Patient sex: F
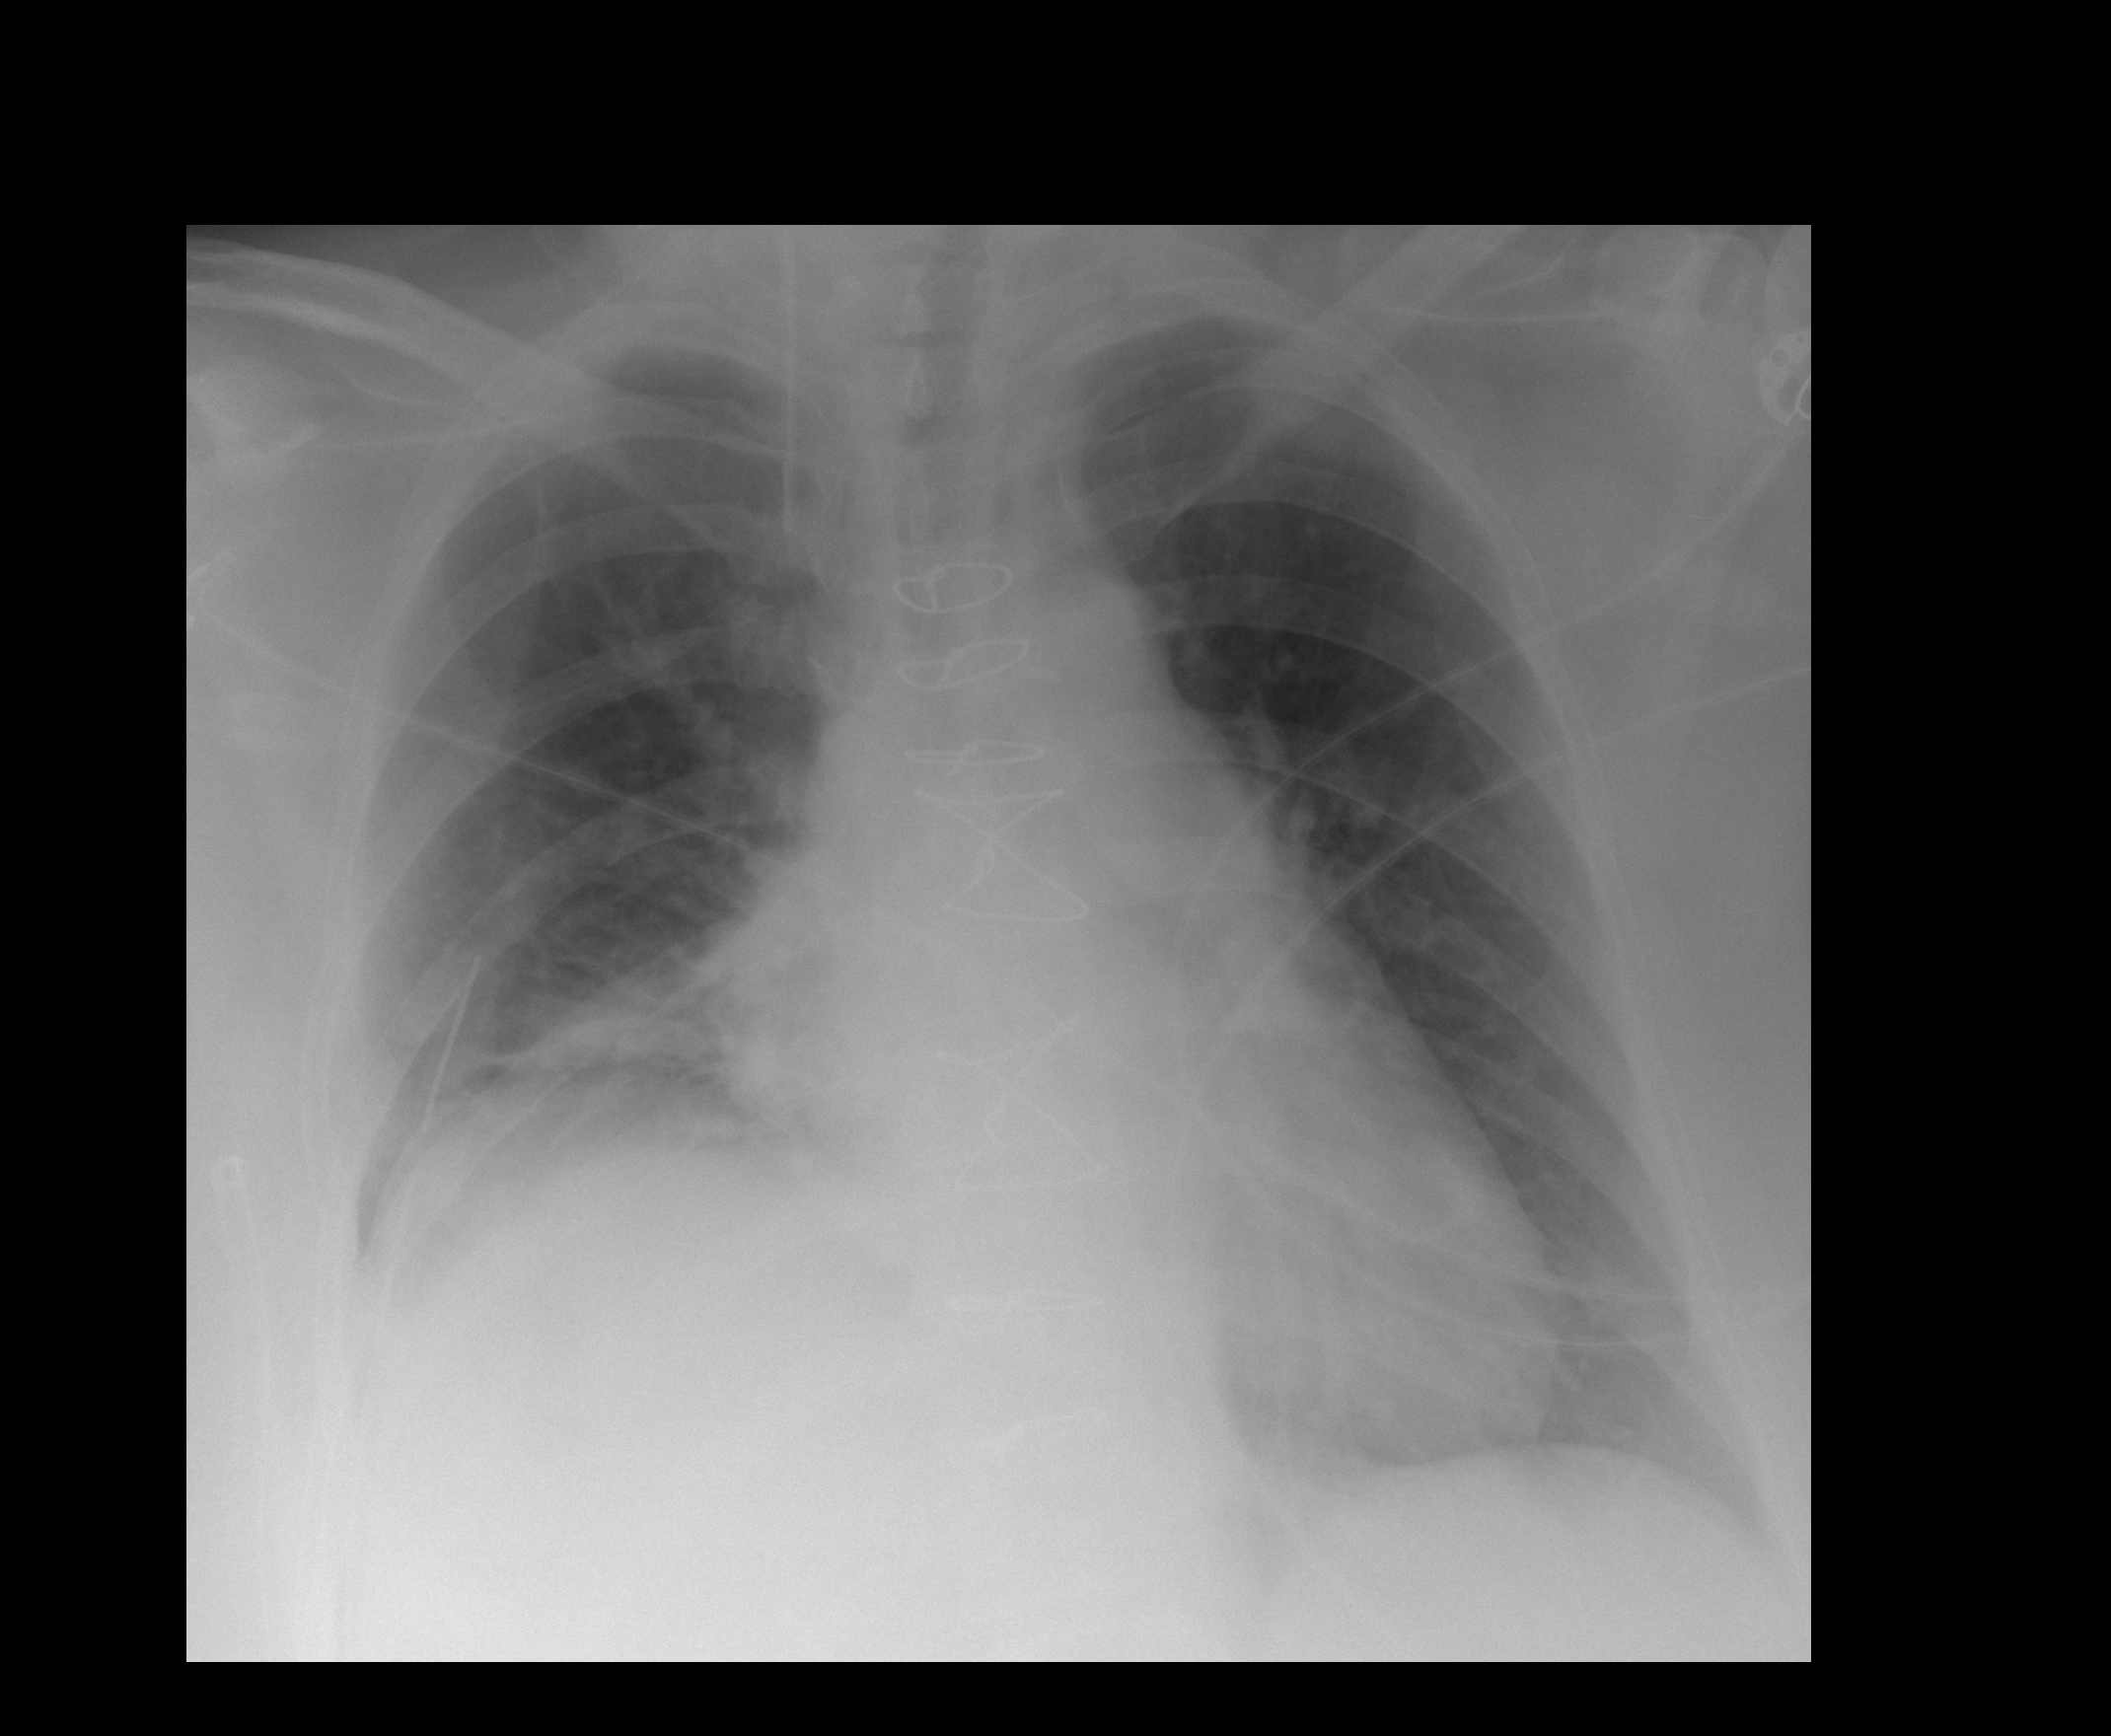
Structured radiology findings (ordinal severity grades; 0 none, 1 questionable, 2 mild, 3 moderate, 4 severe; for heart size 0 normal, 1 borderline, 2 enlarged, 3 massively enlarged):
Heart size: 0
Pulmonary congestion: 0
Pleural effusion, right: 1
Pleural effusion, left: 0
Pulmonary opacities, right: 0
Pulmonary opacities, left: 0
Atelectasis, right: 2
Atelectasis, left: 0